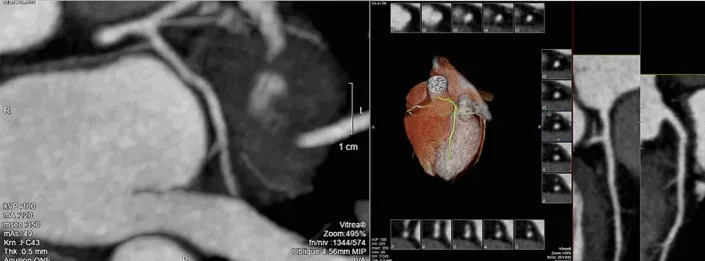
resolution of SCAD at CTCA: LAD view.
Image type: radiology (ct)